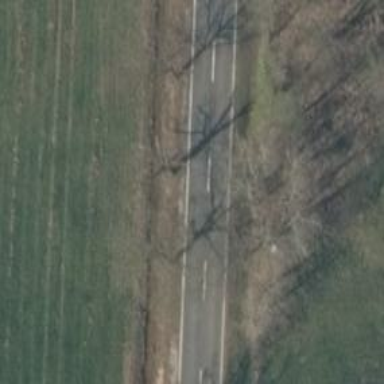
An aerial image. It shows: Secondary road with asphalt surface.